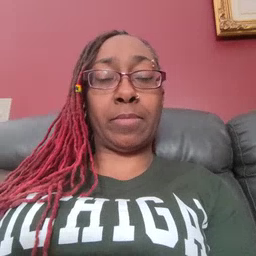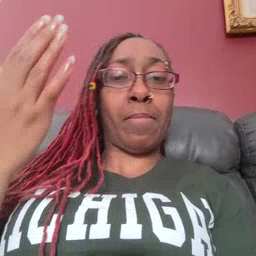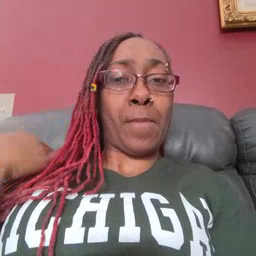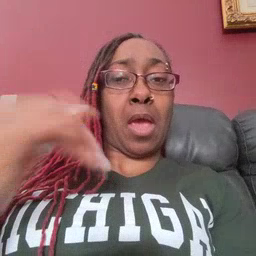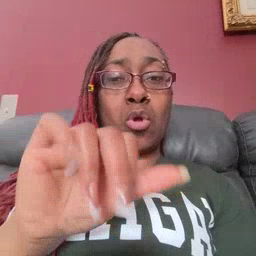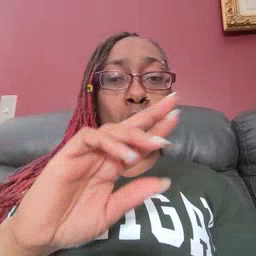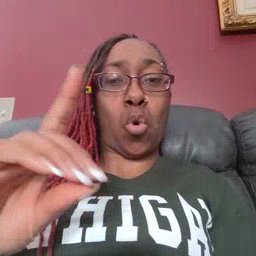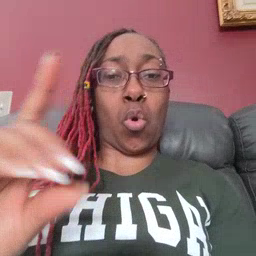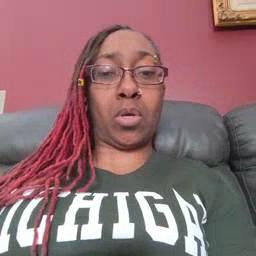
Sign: backyard